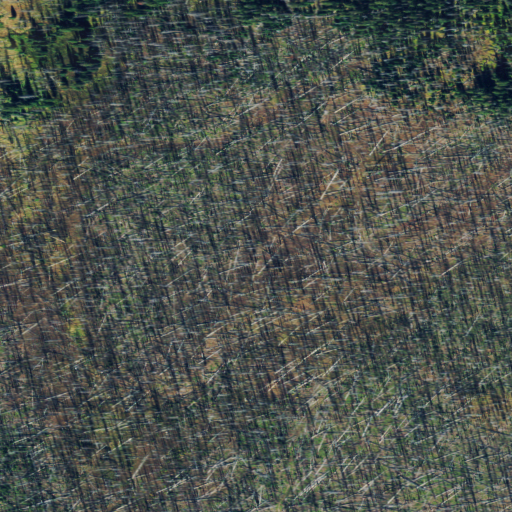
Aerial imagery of plain(s) in Montana named McDonald Park containing shrub and evergreen forest